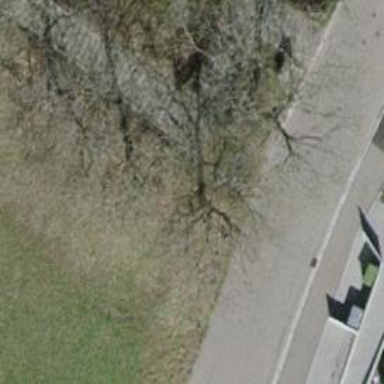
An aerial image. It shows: Road with steps.